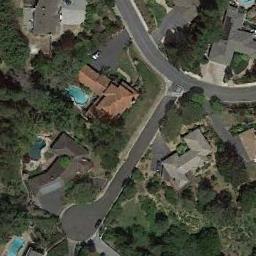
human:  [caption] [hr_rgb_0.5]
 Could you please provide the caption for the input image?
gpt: There is a house by the road, With a few trees behind it .

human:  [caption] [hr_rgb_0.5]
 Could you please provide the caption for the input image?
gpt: The sparse residential is on the grass next to some trees and a road .

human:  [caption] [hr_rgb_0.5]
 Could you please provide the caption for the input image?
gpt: Several buildings of different shapes in the sparse residential .

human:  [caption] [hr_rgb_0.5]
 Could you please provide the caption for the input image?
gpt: There are several gray houses of various sizes and many green trees in the sparse residential area, And two roads .

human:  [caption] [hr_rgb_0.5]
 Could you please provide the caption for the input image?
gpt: A sparse residential area with some green trees and buildings .